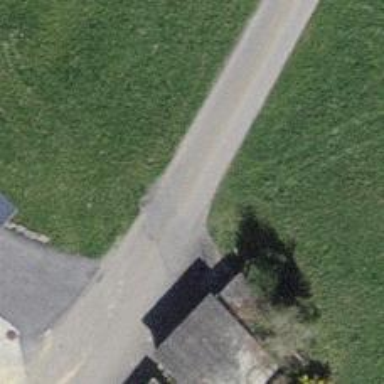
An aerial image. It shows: Paved service road with grade 1 track type.